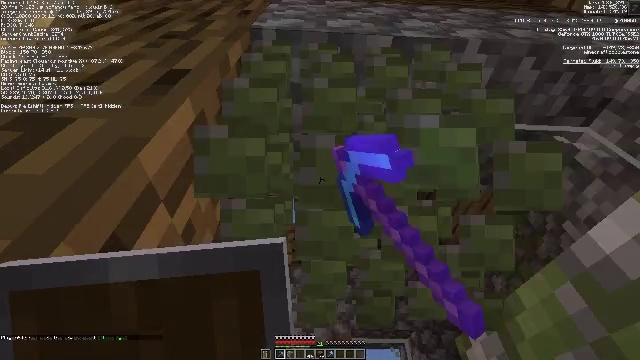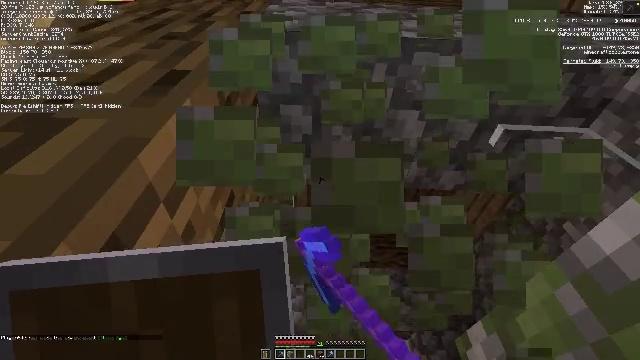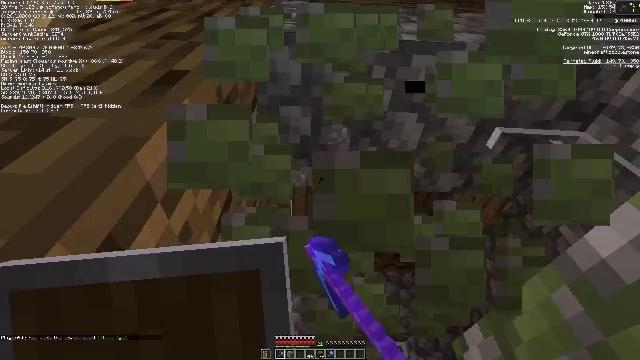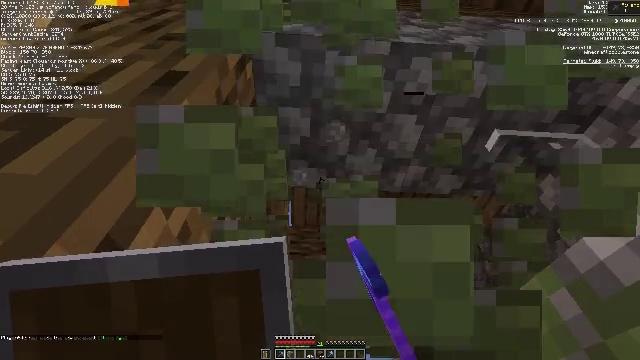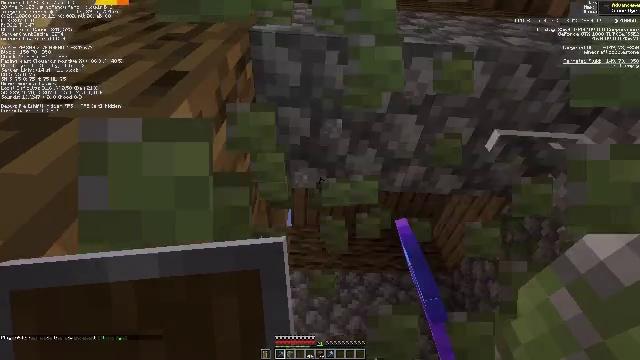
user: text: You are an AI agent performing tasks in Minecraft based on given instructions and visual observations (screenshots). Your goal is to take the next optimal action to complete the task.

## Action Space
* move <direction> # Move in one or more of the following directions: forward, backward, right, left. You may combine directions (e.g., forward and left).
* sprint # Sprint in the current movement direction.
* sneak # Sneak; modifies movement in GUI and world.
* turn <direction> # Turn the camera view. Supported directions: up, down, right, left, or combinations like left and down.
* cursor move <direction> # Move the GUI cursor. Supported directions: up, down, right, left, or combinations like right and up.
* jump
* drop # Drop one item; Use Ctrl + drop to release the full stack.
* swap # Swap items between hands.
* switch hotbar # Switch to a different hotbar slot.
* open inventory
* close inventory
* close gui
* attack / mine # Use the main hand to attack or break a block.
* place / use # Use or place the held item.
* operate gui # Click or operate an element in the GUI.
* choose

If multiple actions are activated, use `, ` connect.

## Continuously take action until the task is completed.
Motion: motion action
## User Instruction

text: Extract mossy cobblestone using a pickaxe.
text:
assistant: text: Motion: attack / mine
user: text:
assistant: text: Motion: attack / mine
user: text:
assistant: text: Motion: no_op
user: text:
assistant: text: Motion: no_op
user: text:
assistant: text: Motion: no_op